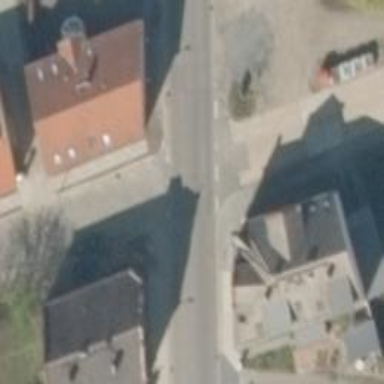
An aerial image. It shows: Residential road with sidewalks on both sides.